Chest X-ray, PA view. Patient: 39 years old, sex F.
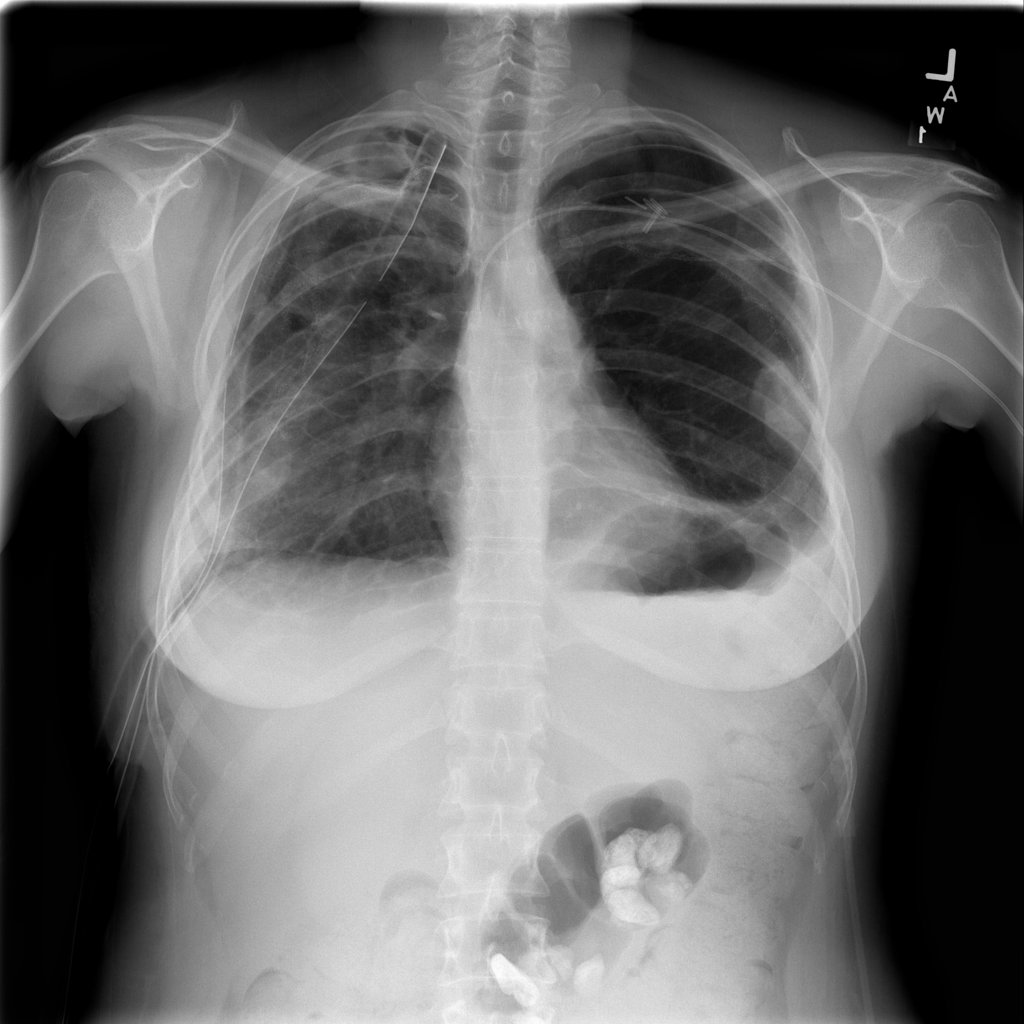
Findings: Pneumothorax